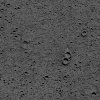
Atmospheric dust classification: not_dusty